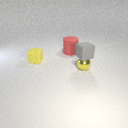
small yellow metal sphere in front of small yellow rubber cube